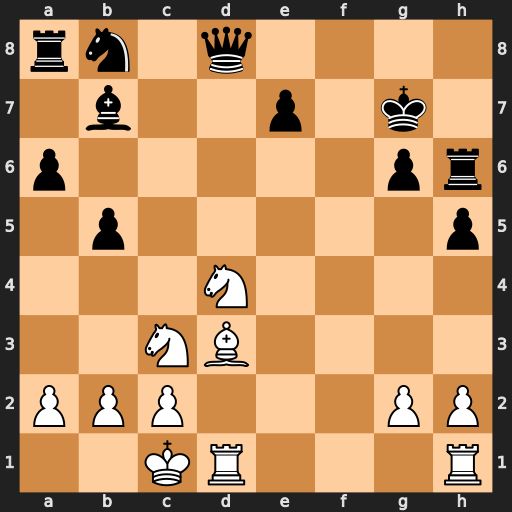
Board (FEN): rn1q4/1b2p1k1/p5pr/1p5p/3N4/2NB4/PPP3PP/2KR3R
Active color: w
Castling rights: -
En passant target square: -
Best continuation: Ne6+ Kg8 Nxd8